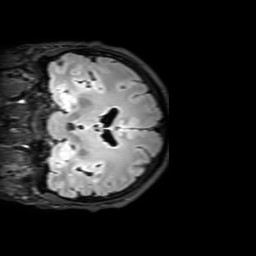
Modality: FLAIR
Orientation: coronal
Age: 46
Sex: male
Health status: ill
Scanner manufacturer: philips
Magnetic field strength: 3 T
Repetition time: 4.8 s
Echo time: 0.3044 s